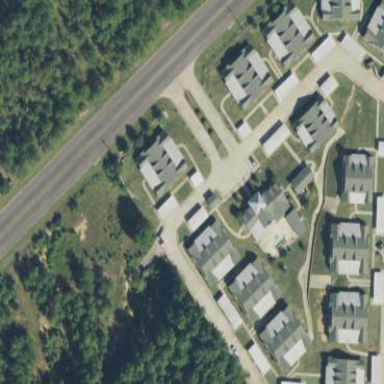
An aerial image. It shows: Residential area.